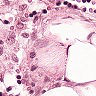
Metastatic tissue present: no